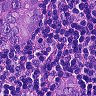
Metastatic tissue present: yes